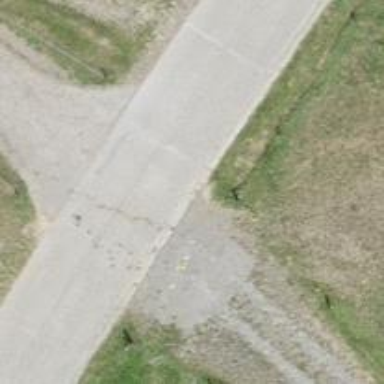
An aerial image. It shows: Unpaved unclassified road.